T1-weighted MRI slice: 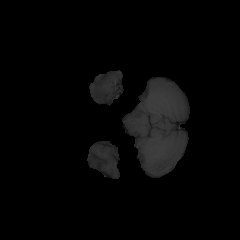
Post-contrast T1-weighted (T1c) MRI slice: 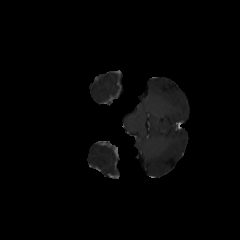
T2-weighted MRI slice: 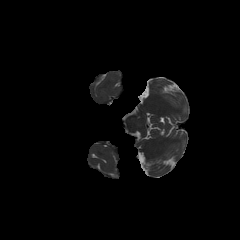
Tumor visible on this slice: no